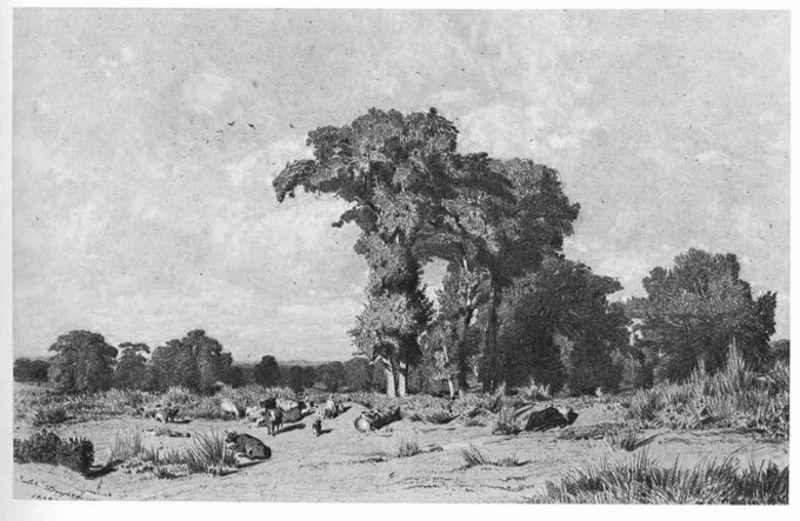
Titel: Weidelandschaft im Limousin
Künstler: Jules Dupré
Standort: Karlsruhe
Institution: Staatliche Kunsthalle Karlsruhe
Schlagwörter: baum, blätter, dunkel, felsen, gemälde, himmel, laub, mann, schatten, schlaf, vogel, wasser, weiß, wolf, wolken, aquarell, bäume, fluss, landschaft, menschen, sand, see, sitzen, teich, grau, hell, hintergrund, holz, licht, schwarz, skizze, zeichnung, gras, hund, rasen, tier, tiere, weg, wiese, wolke, leute, malerei, mensch, stehen, stein, steine, signatur, öl, ast, baumstamm, ebene, erde, feld, ferne, gräser, halme, horizont, hügel, kühe, natur, stamm, strauch, vieh, vögel, weide, weite, wind, busch, büsche, gebüsch, gehen, sonne, sträucher, boden, land, dunkelheit, figur, gewänder, personen, pflanzen, krone, wald, arbeit, esel, pferd, reiter, bewölkt, ruhig, schrift, sommer, ruhe, liegen, ruhen, italien, süden, studie, rudel, acker, ernte, mittag, afrika, berge, hitze, leer, grafik, graphik, nebel, tag, wise, grasen, herde, kuh, rind, pause, rast, sigantur, arbeiter, figuren, querformat, stämme, men, people, white, afternoon, black, country, empty, gray, grey, painting, woman, schmal, datum, print, langweilig, liegend, hoch, steppe, grass, foto, fotografie, vanitas, tusche, rinder, schaf, weiden, heide, kohle, lichtung, groß, druck, lithographie, schwarz-weiß, wolkig, radierung, stich, bullen, bleistift, kopie, baumgruppe, wood, hubi, cloud, clouds, food, life, man, rock, rocks, sky, tree, fressen, background, field, landscape, nature, netherlands, german, horizon, summer, sun, trees, landwirtschaft, death, tränke, büschel, gestrüpp, hörner, forest, light, peaceful, bushes, path, plants, way, drawing, paper, kupferstich, black and white, schafe, bulle, ochse, ochsen, stier, stiere, reproduktion, hirte, hirten, hüten, shadow, realism, animals, bird, dog, dogs, etching, monochrome, sketch, birds, fly, flying, cloudy, meadow, pasture, small, corot, dirt, rural, kalb, ziegen, spring, leaves, trunk, ink, draft, zeichnug, art, beauty, signature, study, engraving, pencil, postcard, gars, animal, bush, cattle, cow, cows, farm, horse, branches, shrub, brush, calm, himmmel, hirt, fields, grasend, rough, horns, lying, resting, goat, sheep, dutch, livestock, desert, dry, grasses, shrubs, western, grazing, báume, branch, scrub, stones, plain, pflaze, shepherd, standing, goats, rest, hohes gras, camp, veritas, stoffage, black & white, arid, earth, rauhmen, grauschwarz, can, woods, silence, countryside, b & w, donkey, logs, log, scenery, r, se, prints, e, grayscale, sw, cloudy sky, 1870, großer baum, grafiok, man sieht nichts, phororeproduction, grassland, calf, tree trunk, arboreal, prarie, meadows, itrees, bison, woof, okabts, shoadow, grss, busches, kole, gräüser, weed, hröner, kleine ms, bnaum, idylee, widerkäuen, druckgrafik, beach, landscapes, ieh, tiny, gass, figuers, ardi, cottonwood, tufts, silenc, baum tree, romantiwue, coarse, black', #laub, bnusch, bägel, scrubland, caf